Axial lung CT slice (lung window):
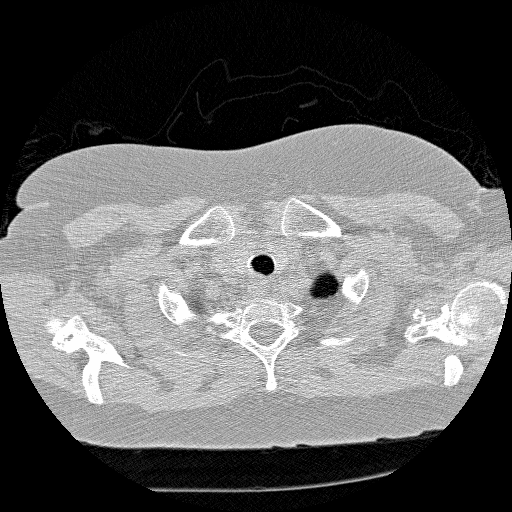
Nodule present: no